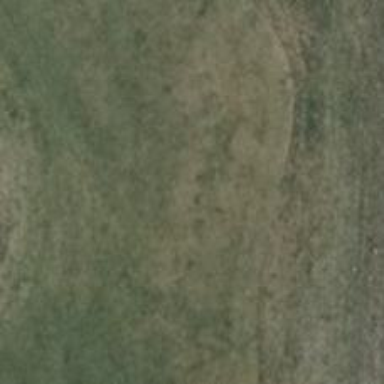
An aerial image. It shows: Golf hole.